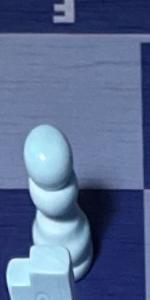
Label: Pawn_White